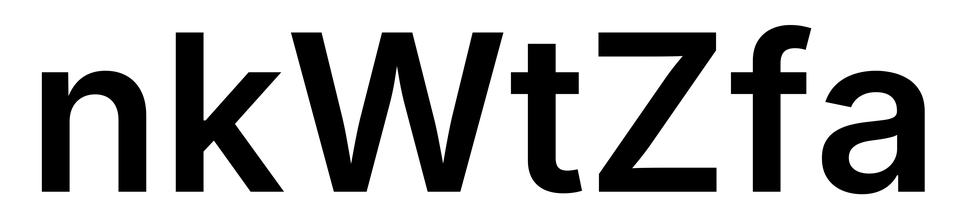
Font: Inter_SemiBold